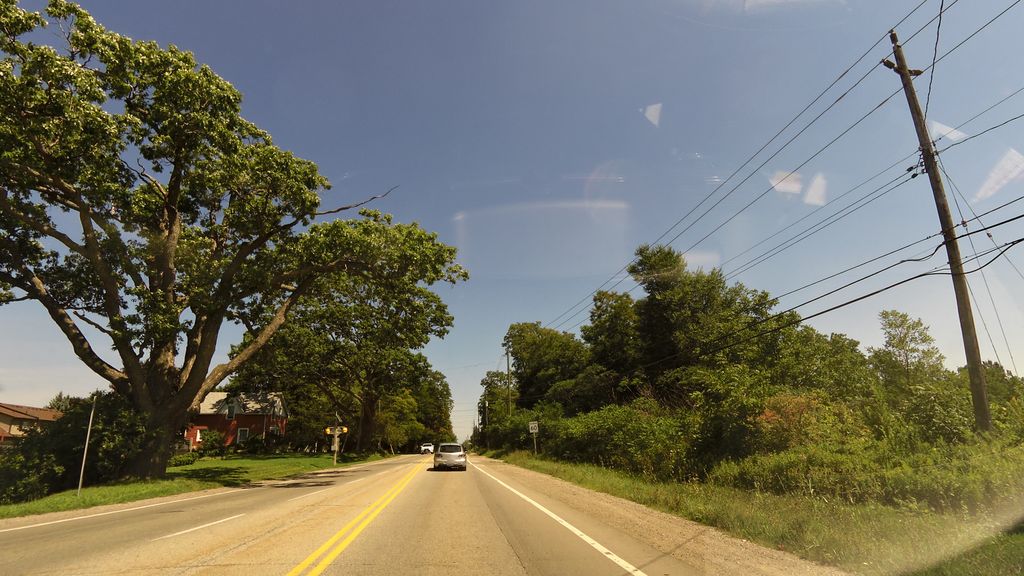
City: hamilton